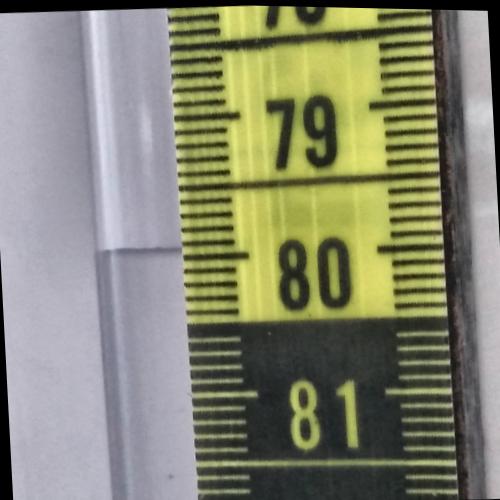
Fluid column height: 79.9 cm